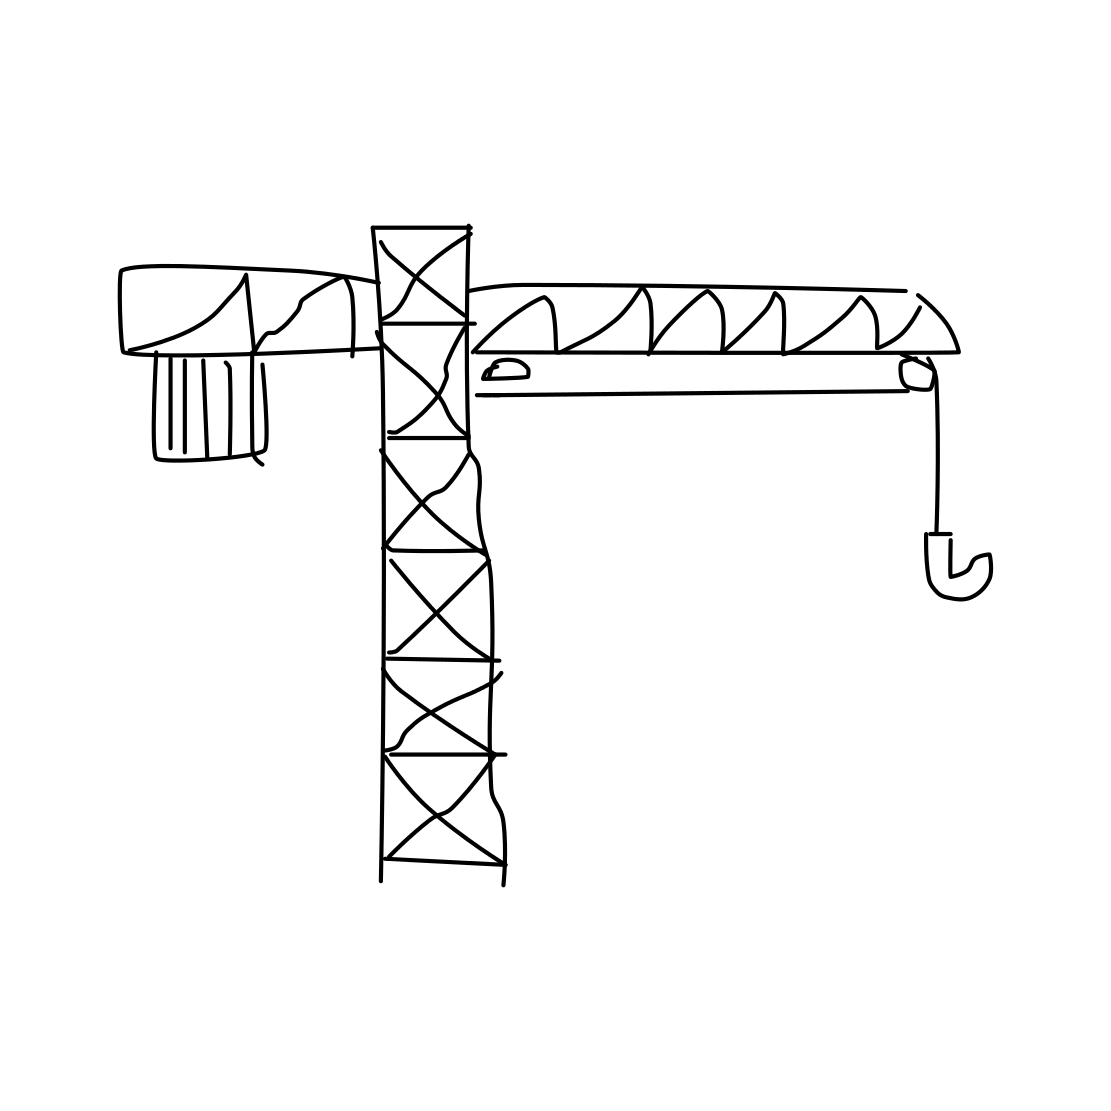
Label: crane (machine)